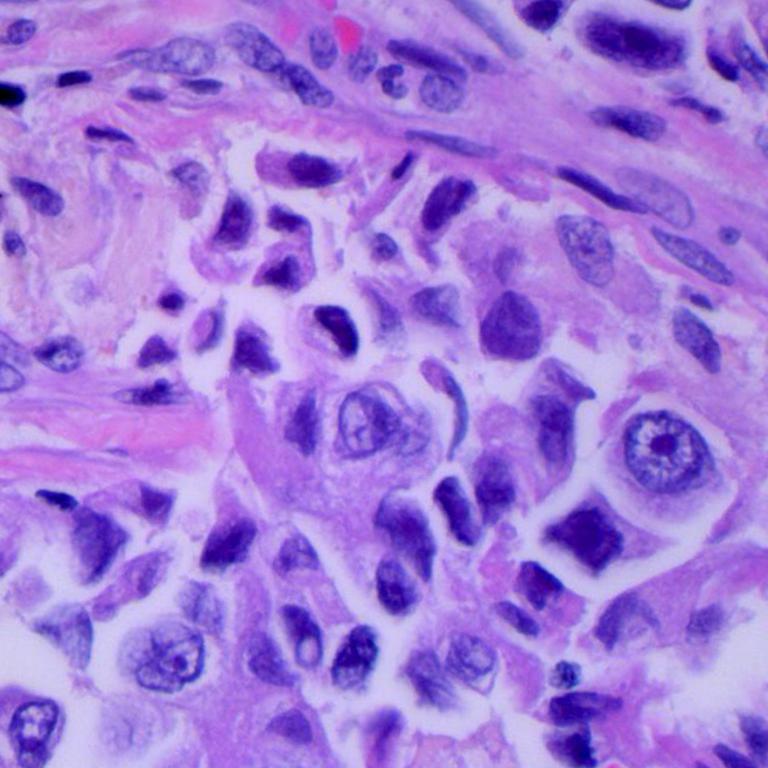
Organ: lung
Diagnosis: adenocarcinomas